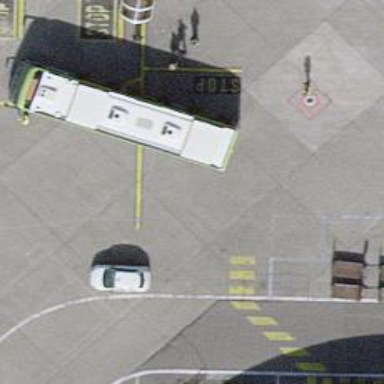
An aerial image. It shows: Airport parking position.